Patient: sex F, age 59
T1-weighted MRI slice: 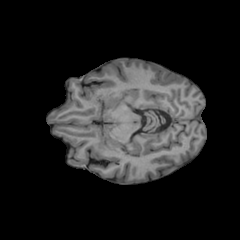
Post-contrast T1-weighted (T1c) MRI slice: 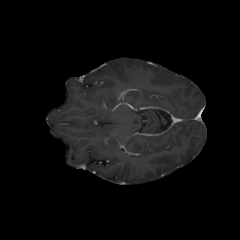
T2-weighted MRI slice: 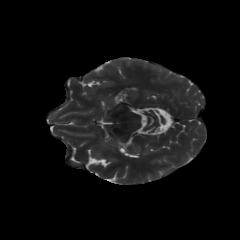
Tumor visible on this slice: no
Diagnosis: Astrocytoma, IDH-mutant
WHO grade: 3